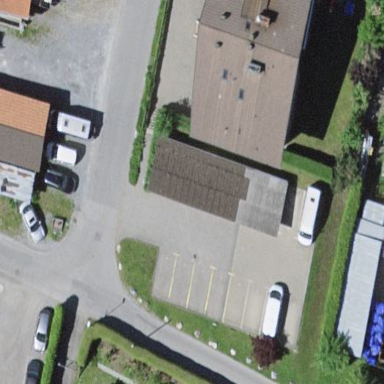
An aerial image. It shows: View of roof of building.